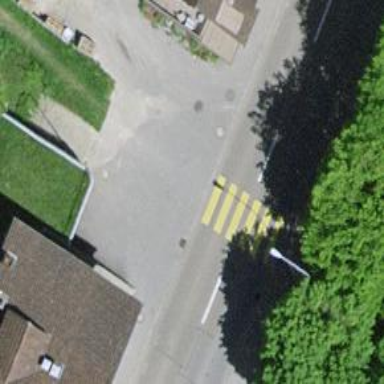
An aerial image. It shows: Tertiary road with asphalt surface.